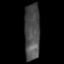
Tissue: prostate
Cell type: T cells
Senescence score: 0.3593
Nuclear area (px): 868
Mean DAPI intensity: 77.323